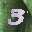
Label: 3